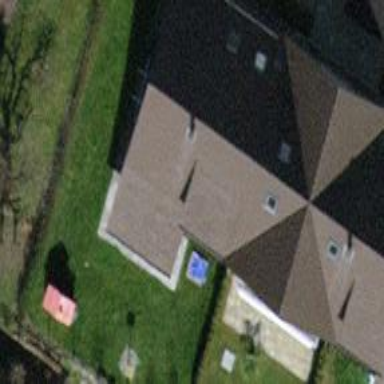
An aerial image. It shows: Semi-detached house with gabled roof.